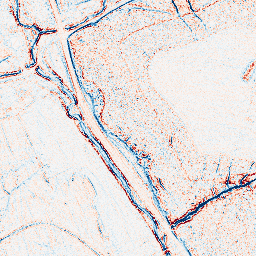
Category: edge_preserving
Decomposition family: bilateral
Decomposition parameters: d: 5
sigma_color: 150
sigma_space: 25
Upsampling method: bicubic_16x
Upsampling parameters: scale: 16
Upsampling scale: 16